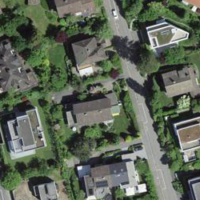
EUNIS habitat code: 55
Species observed at this site:
Geranium sanguineum